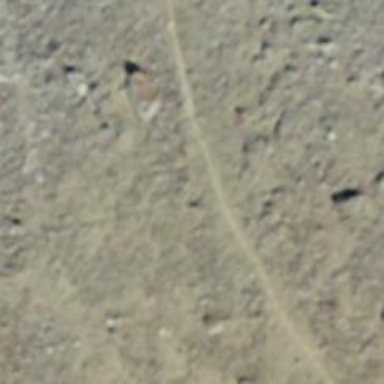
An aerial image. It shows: Path.